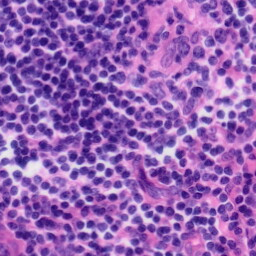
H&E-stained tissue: Tonsil